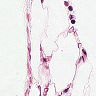
Metastatic tissue present: no